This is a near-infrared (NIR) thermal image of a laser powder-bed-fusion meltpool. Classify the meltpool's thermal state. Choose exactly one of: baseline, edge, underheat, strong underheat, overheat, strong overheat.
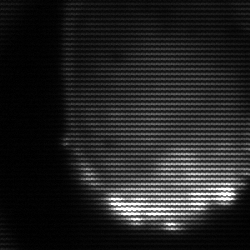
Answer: edge